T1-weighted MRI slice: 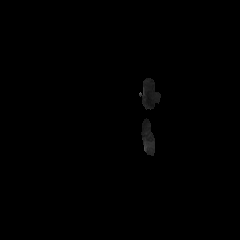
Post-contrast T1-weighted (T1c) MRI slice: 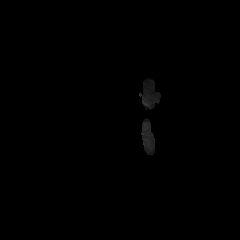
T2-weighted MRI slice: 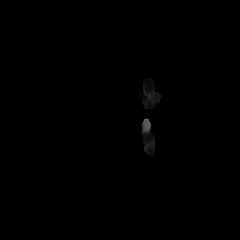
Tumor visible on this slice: no